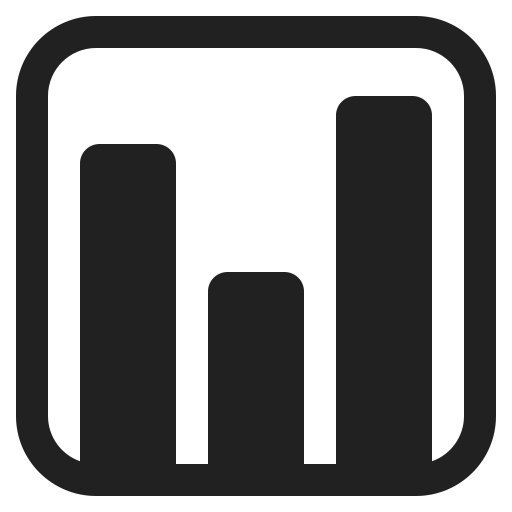
bar chart high contrast